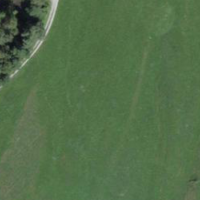
EUNIS habitat code: 24
Species observed at this site:
Aeshna cyanea
Caltha palustris